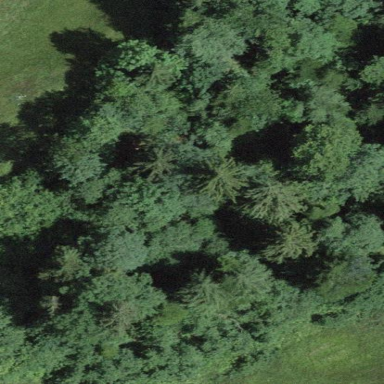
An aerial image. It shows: Forest area.